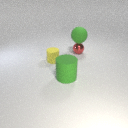
small yellow rubber cylinder in front of small red metal sphere